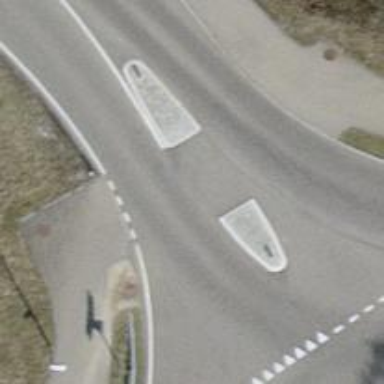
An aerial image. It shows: Unmarked crossing with pedestrian island.